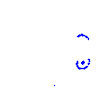
Particle: proton